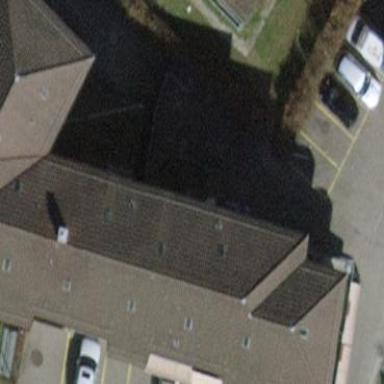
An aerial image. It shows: Building with hipped roof.